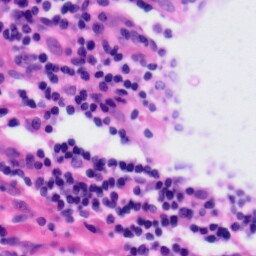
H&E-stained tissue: Tonsil